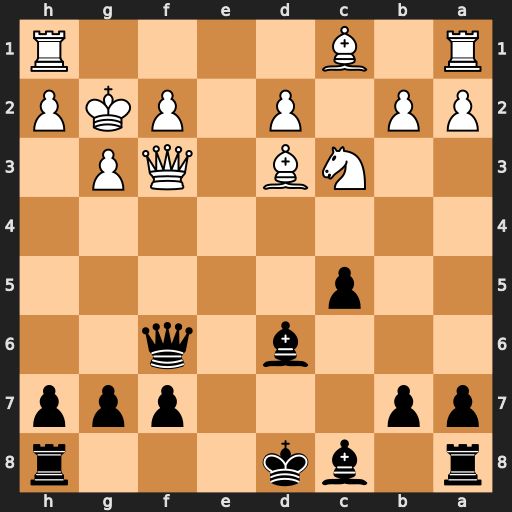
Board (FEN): r1bk3r/pp3ppp/3b1q2/2p5/8/2NB1QP1/PP1P1PKP/R1B4R
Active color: b
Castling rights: -
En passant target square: -
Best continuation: Bh3+ Kxh3 Qxf3